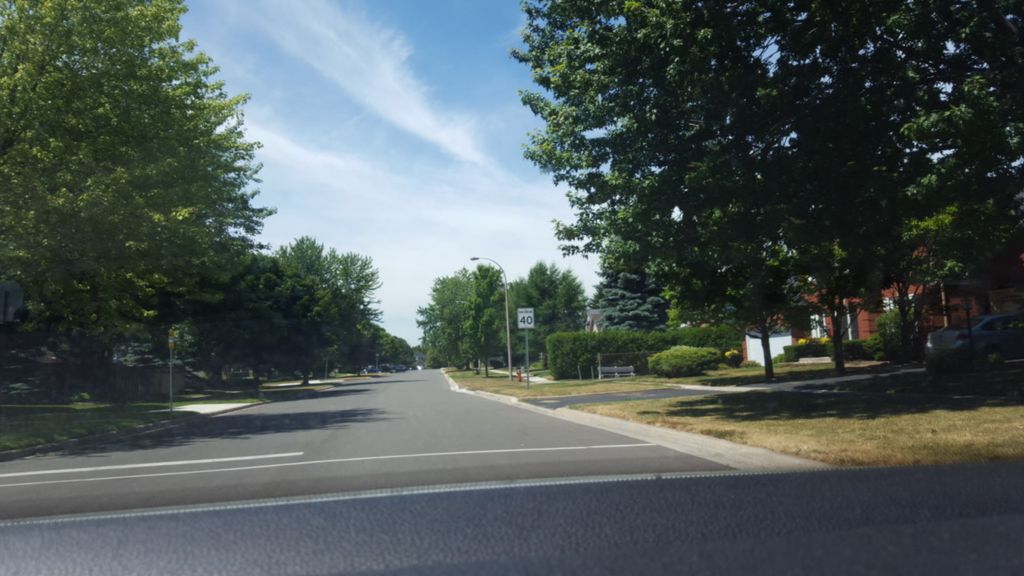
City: hamilton